Question: I am building a graph with d3, sometimes the graph has smaller numbers on the axis and sometimes the graph has larger numbers on the axis. This causes the following problem from time to time;

Notice how at the left and right hand side the svg element is done and such the entire legend doesnt get displayed. I would prefer not to play around with increasing the margins on either side because that would decrease the screen real estate.
Is there a way such that the axis are responsive with regards to the data input? Ie; when the numbers are in the thousands then a 'k' or an 'm' is added to the number ( 100000 -> 100K, <PHONE> -> 12M ).
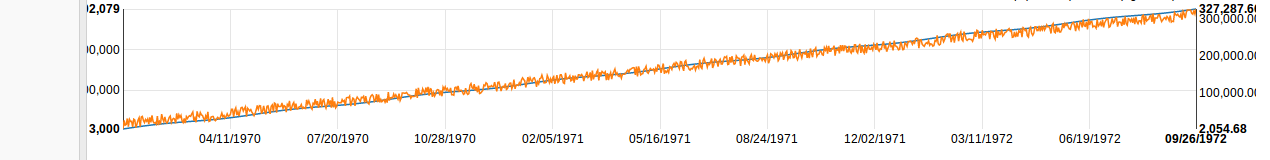
Answer: The function <URL>. In your case, you need to specify something like
'''
axis.tickFormat(d3.format("s"));
'''